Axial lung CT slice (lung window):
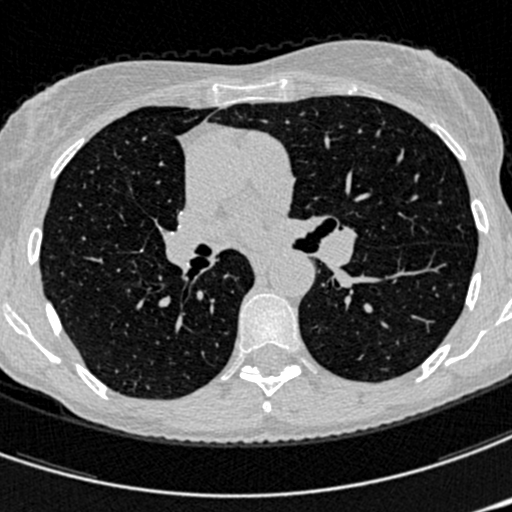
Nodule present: no